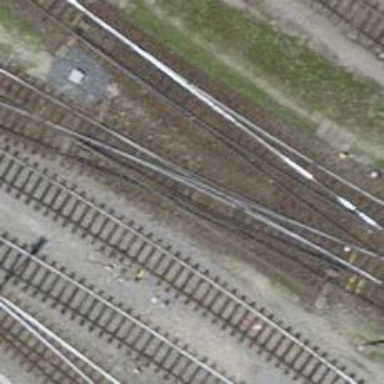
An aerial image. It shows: Single-track electrified railway service yard with contact line for trains.